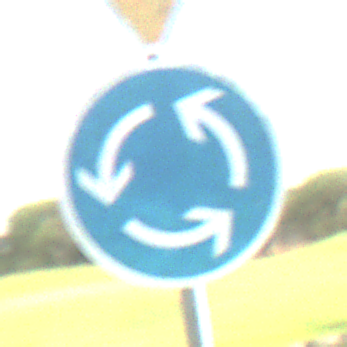
Verkehrszeichen: Kreisverkehr
Zusatzzeichen oben: VorfahrtGewaehren
Umgebung: Outdoor, Nature
Tageszeit: MorningAfternoon
Wetter: PartlyCloudy
Licht: Natural
Jahreszeit: NotSpecified
Kontrast: HighContrast